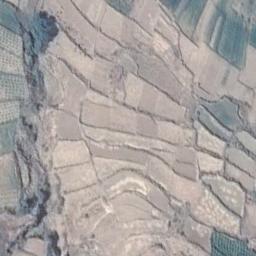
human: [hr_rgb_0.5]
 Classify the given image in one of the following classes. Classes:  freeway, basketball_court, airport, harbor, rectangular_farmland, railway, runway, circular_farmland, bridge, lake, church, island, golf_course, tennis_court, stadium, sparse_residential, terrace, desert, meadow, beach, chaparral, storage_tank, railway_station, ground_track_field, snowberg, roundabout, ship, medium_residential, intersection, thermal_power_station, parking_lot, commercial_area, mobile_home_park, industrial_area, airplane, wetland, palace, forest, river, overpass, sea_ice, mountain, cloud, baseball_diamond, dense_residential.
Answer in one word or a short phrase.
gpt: terrace